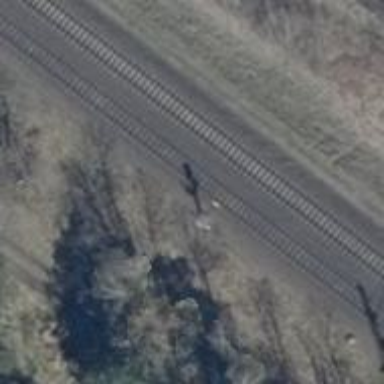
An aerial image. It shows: Railway signal.